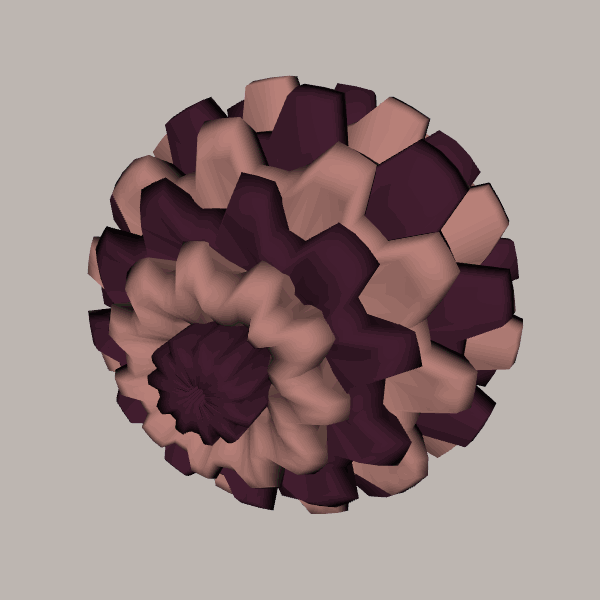
Background: light